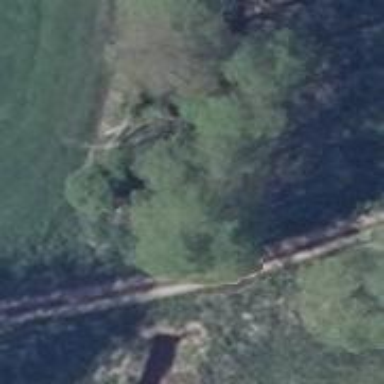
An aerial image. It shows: Culvert tunnel.